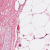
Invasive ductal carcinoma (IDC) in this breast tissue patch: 0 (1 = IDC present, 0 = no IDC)